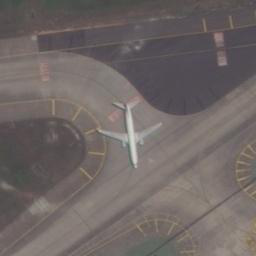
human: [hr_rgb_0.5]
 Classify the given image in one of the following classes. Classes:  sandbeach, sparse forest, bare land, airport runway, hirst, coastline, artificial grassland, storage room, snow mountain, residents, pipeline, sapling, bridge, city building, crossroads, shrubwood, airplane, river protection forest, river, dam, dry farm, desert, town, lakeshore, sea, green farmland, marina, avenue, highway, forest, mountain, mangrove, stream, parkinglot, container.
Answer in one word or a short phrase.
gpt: airplane